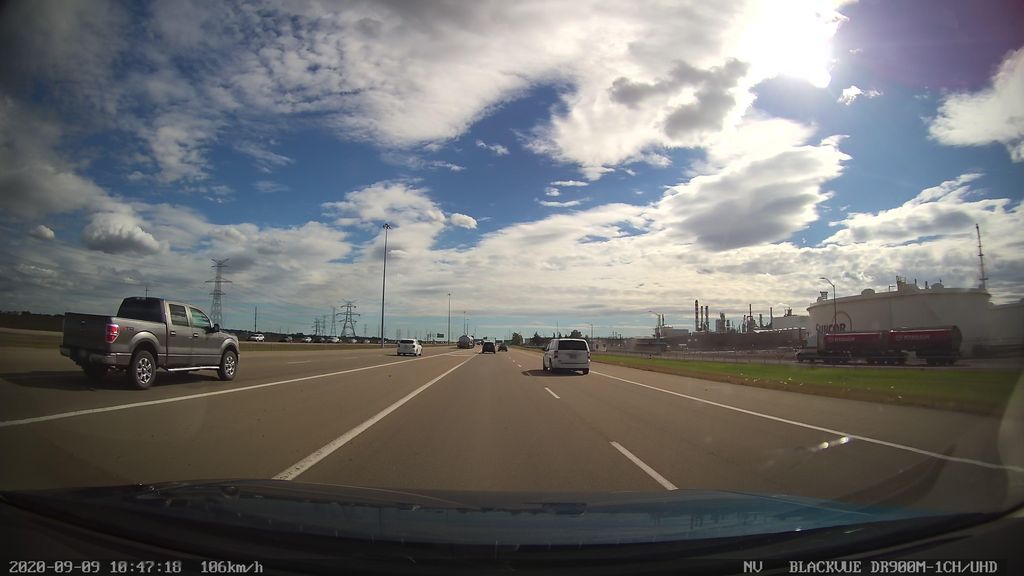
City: edmonton